Field crop: maize
Growth stage: 2
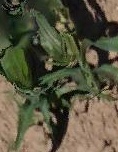
Species: maize